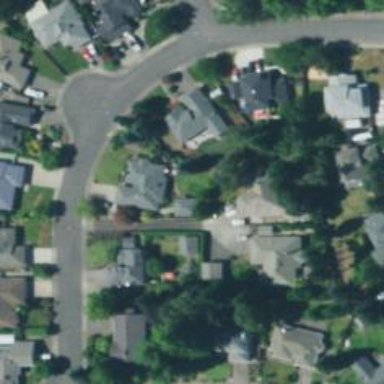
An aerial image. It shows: Living street.